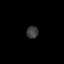
Tissue: lung
Cell type: Epithelial cells
Senescence score: 0.2187
Nuclear area (px): 145
Mean DAPI intensity: 58.717